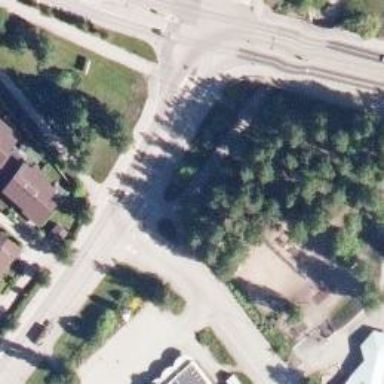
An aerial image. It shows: Cycle track alongside the road.